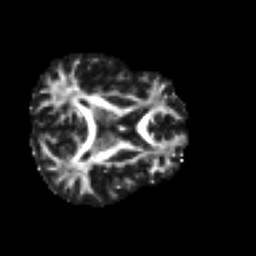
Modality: FA
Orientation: axial
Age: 32
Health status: ill
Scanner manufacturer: philips
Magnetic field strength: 3 T
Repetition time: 9 s
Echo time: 0.127 s